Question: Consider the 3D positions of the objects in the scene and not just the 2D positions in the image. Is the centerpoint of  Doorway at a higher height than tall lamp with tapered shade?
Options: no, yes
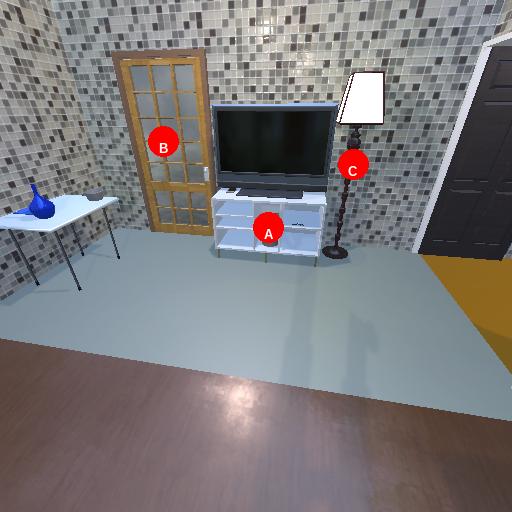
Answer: no